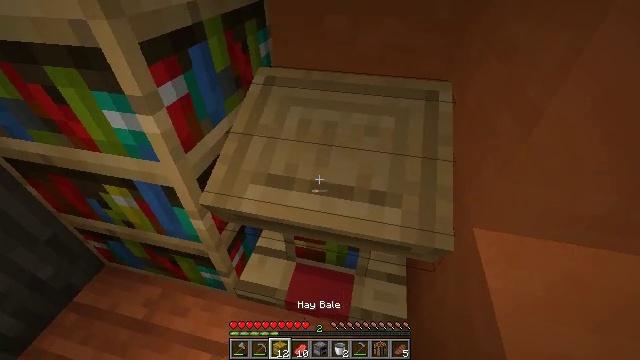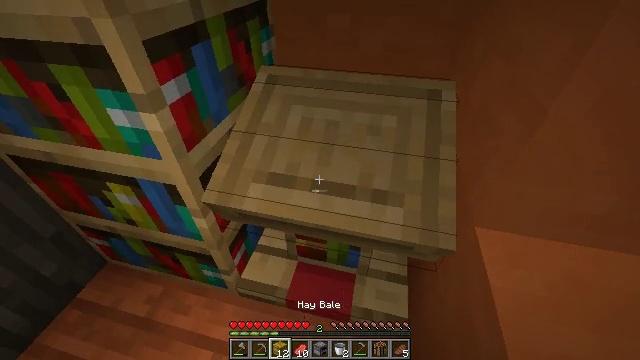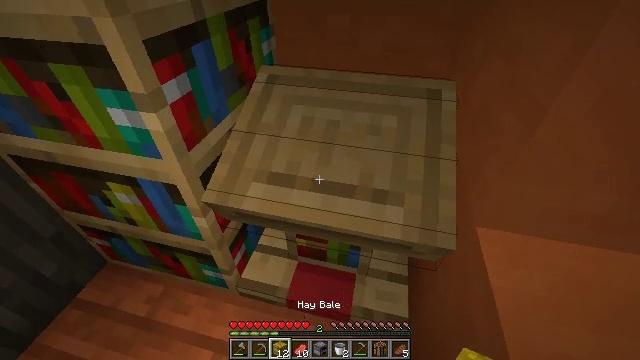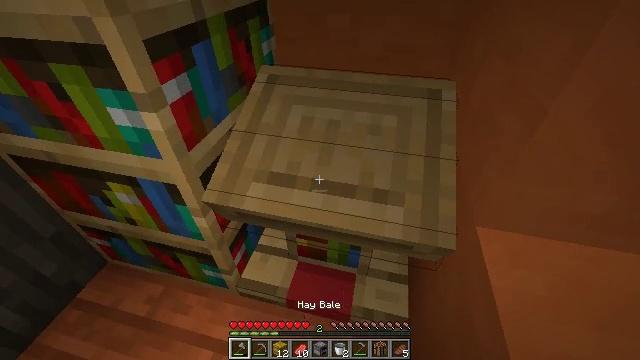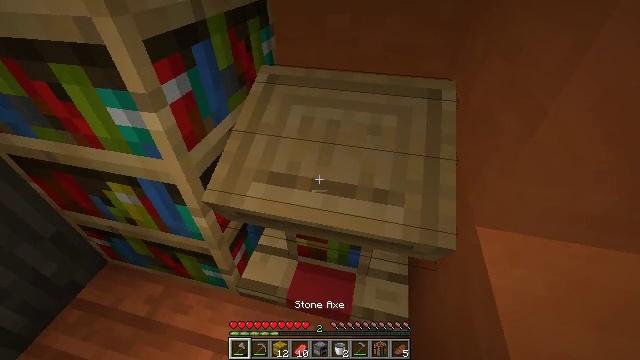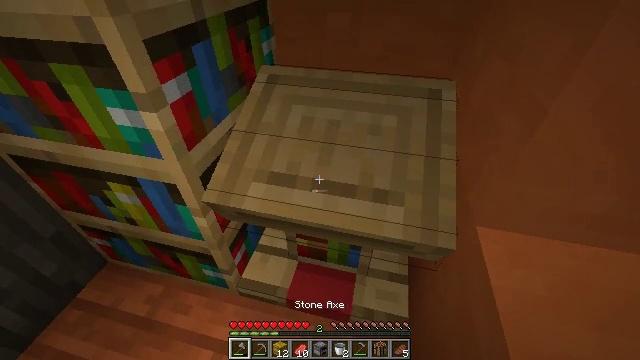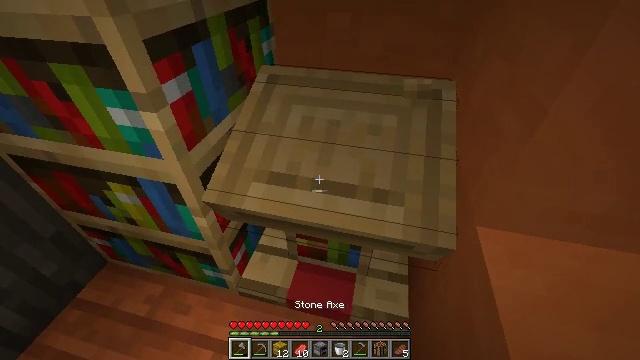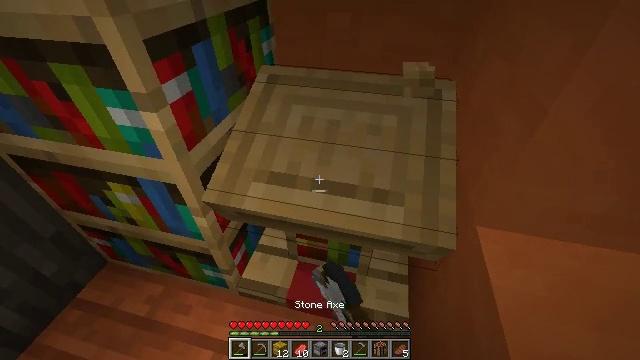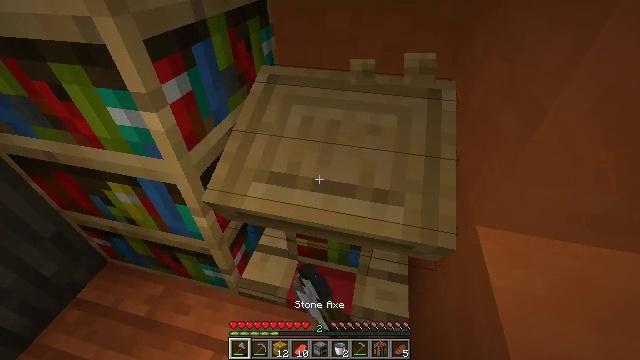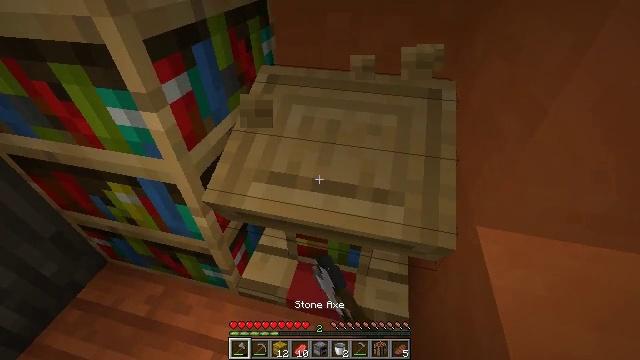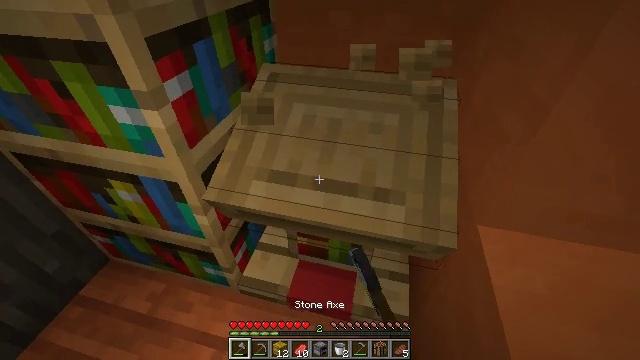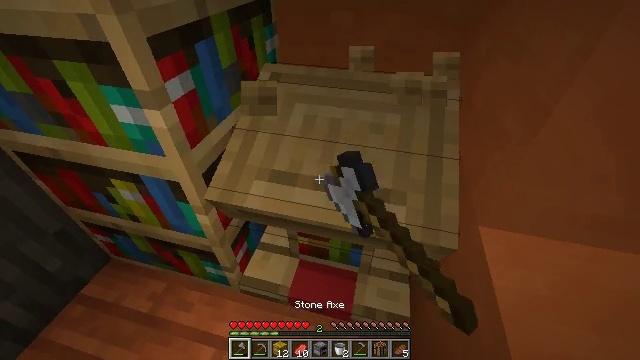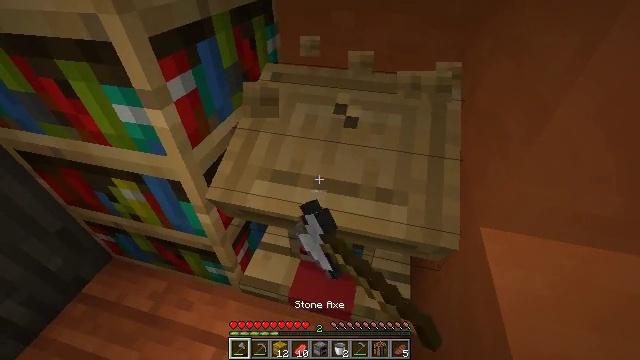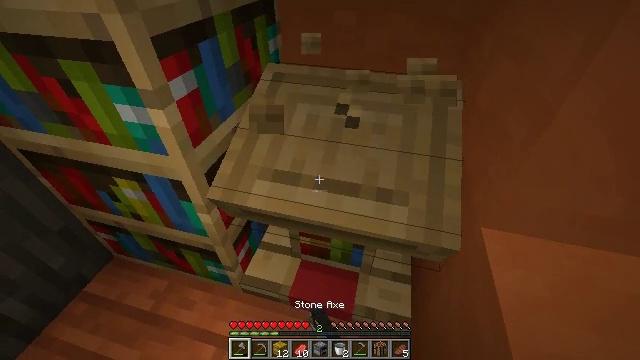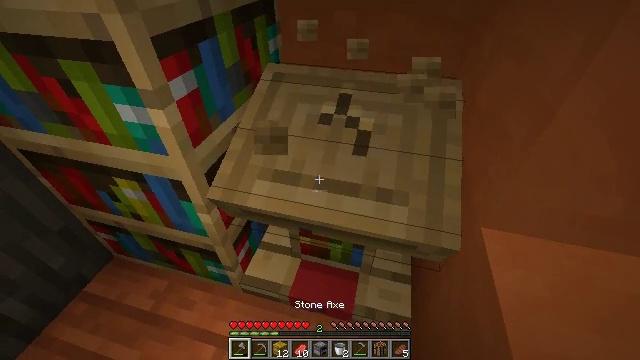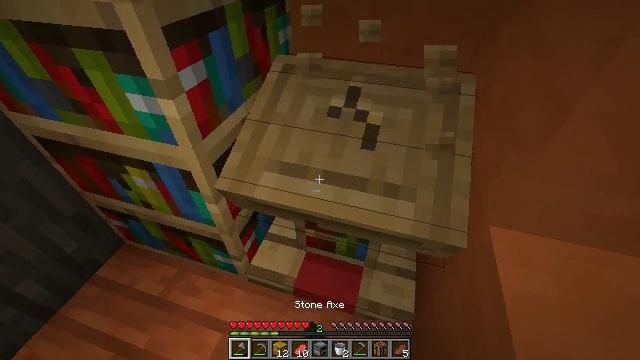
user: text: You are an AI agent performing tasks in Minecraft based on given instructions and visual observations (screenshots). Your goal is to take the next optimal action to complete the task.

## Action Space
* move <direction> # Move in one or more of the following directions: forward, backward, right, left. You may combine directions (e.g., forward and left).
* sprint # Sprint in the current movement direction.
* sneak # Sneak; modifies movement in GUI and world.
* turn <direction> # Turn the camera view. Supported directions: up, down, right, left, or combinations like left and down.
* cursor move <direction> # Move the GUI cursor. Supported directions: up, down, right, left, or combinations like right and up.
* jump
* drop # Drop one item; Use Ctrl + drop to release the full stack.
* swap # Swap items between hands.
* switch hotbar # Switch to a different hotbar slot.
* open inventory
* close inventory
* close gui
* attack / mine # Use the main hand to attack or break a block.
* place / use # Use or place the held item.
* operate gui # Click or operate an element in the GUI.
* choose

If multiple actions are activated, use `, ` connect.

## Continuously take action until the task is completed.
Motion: motion action
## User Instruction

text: Collect the lectern by destroying it.
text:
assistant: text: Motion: no_op
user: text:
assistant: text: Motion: no_op
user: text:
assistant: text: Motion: switch to hotbar 1
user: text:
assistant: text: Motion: switch to hotbar 1
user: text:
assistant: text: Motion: switch to hotbar 1
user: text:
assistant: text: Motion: attack / mine, switch to hotbar 1
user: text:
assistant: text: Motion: attack / mine
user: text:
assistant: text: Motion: attack / mine
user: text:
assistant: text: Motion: attack / mine
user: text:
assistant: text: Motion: attack / mine
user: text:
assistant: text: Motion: attack / mine
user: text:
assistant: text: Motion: attack / mine
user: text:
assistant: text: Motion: attack / mine
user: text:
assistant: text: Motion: attack / mine
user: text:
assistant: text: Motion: turn left and down, attack / mine
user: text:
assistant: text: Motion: attack / mine
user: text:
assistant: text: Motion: attack / mine
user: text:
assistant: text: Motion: attack / mine
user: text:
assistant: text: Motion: attack / mine
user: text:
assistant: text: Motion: attack / mine
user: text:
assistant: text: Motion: attack / mine
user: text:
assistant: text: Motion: attack / mine
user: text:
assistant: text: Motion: attack / mine
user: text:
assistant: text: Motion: attack / mine
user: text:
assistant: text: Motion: attack / mine
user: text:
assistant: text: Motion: attack / mine
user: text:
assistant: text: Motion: attack / mine
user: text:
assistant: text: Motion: attack / mine
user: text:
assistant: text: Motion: attack / mine
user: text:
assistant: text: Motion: attack / mine